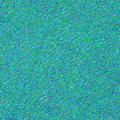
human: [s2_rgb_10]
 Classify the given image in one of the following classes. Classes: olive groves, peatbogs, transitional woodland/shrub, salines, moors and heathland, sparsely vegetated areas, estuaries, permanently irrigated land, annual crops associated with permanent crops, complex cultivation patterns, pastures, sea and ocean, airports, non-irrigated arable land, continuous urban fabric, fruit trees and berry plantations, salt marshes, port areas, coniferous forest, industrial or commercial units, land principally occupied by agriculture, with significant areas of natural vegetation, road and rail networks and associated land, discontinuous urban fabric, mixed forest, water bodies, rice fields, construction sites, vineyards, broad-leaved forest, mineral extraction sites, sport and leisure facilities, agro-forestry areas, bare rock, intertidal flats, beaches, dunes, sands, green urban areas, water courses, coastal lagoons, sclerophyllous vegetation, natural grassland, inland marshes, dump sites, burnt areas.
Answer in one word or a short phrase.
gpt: sea and ocean